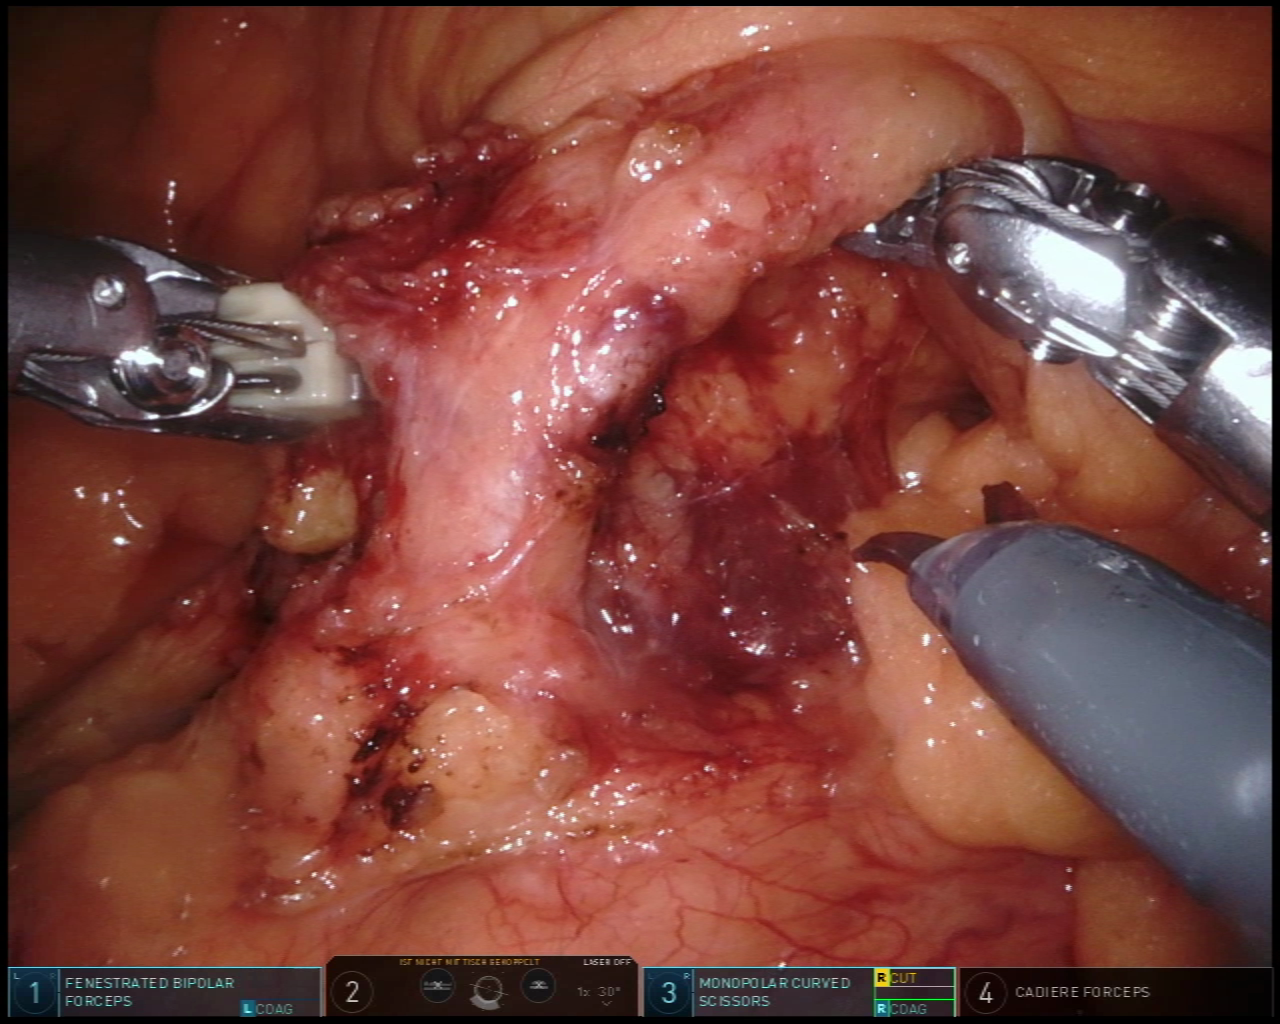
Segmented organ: inferior_mesenteric_artery
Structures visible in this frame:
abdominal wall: no
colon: no
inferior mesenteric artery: yes
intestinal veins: no
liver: no
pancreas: no
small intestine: no
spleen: no
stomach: no
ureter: no
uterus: no
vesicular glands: no